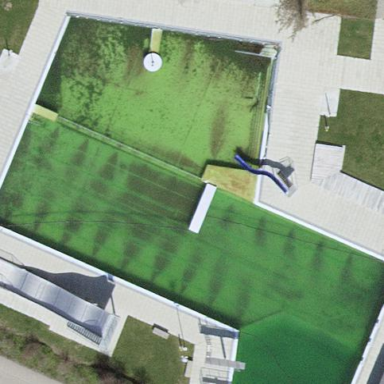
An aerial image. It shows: Swimming pool area designated for leisure and sport.